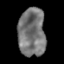
Tissue: lung
Cell type: Myeloid cells
Senescence score: 0.2154
Nuclear area (px): 1290
Mean DAPI intensity: 117.872